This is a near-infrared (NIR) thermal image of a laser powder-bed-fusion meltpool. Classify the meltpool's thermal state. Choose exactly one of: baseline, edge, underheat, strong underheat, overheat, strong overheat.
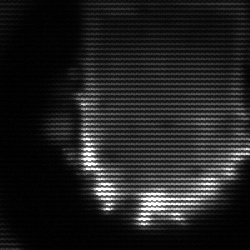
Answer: baseline